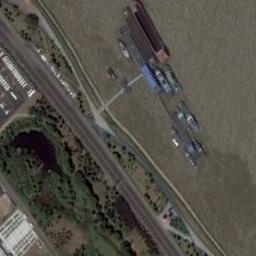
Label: ship